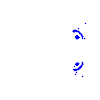
Particle: kaon